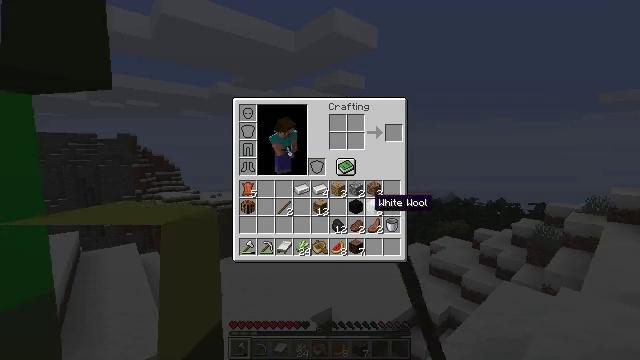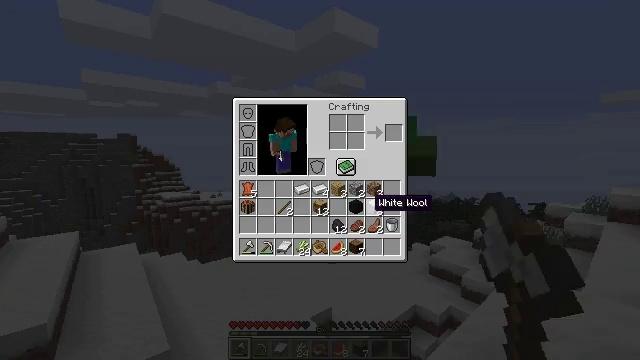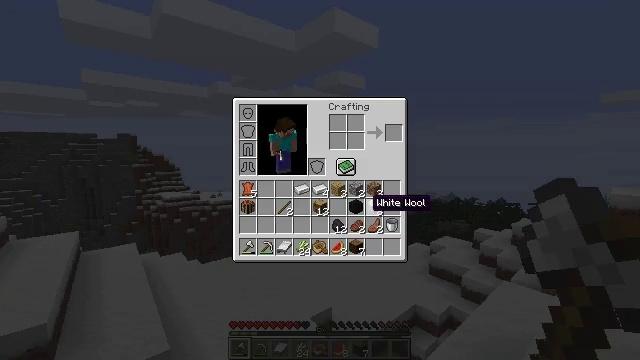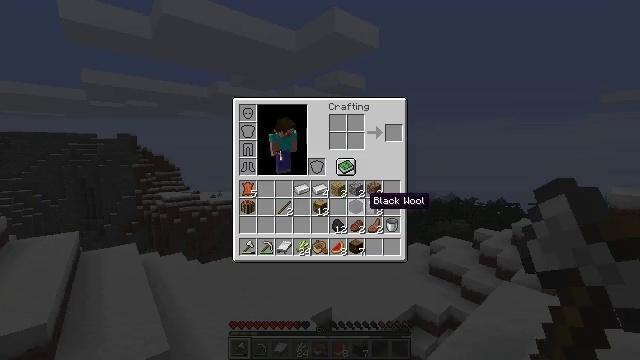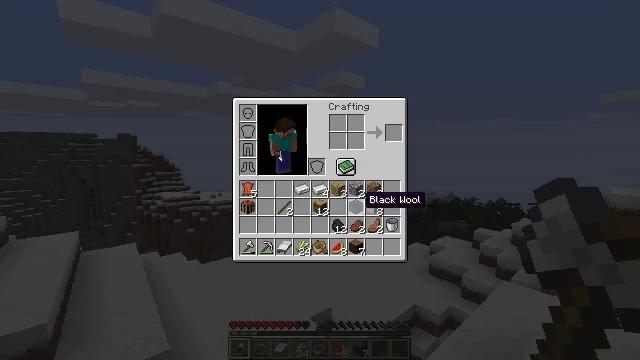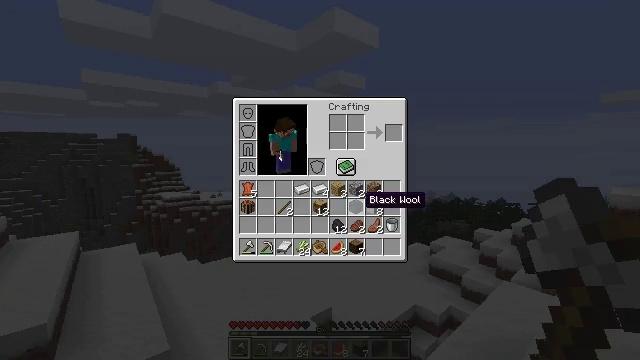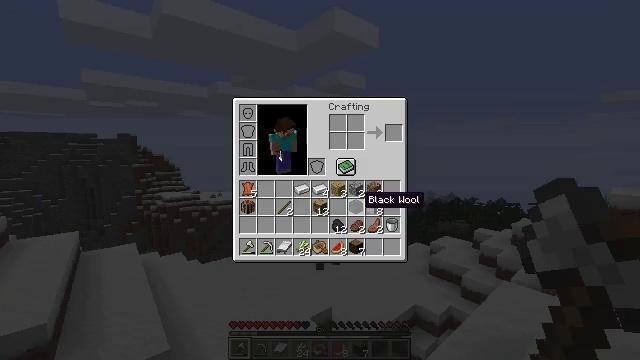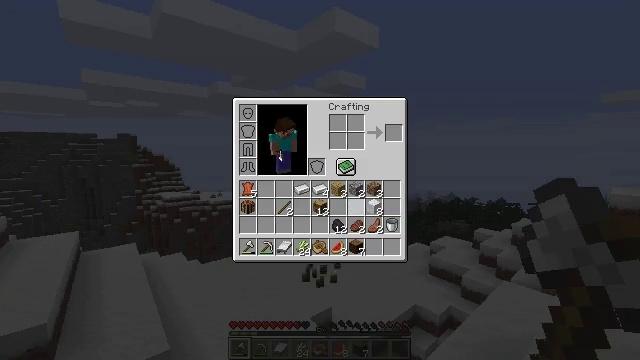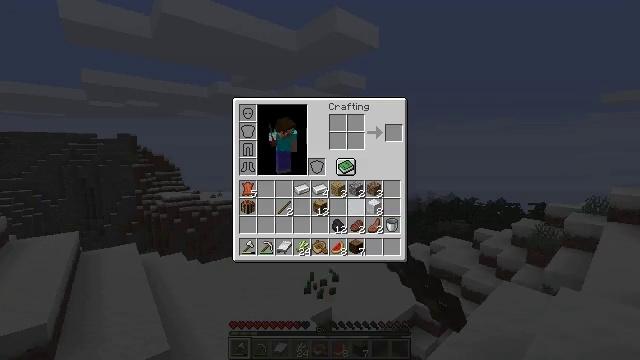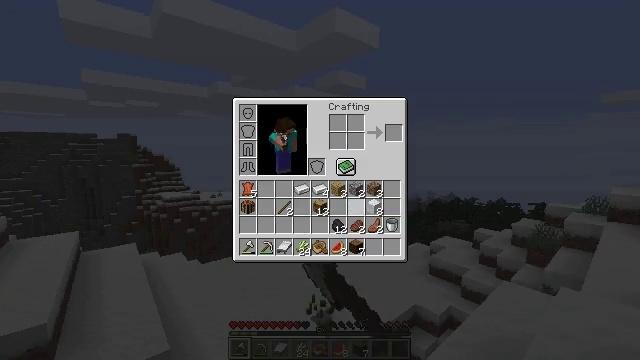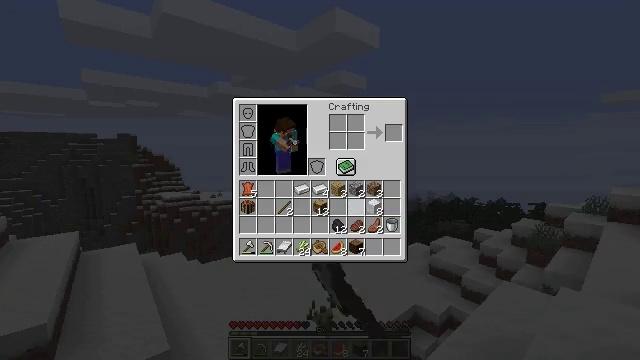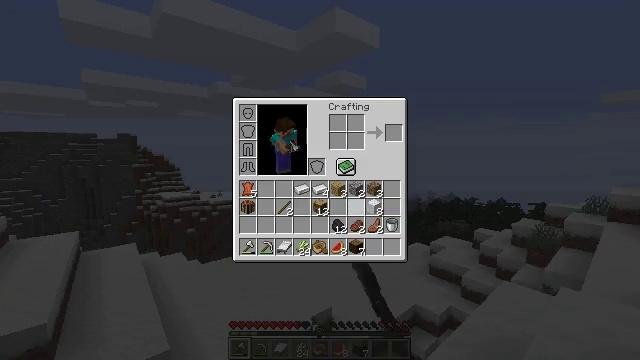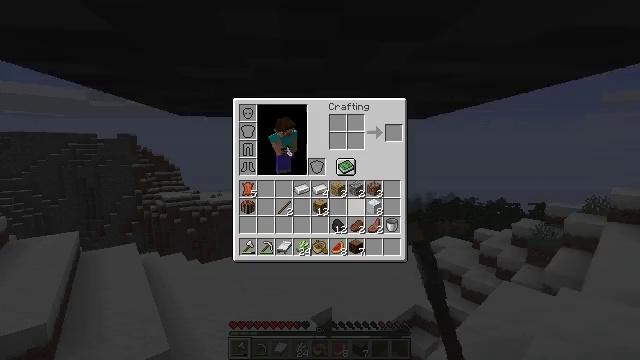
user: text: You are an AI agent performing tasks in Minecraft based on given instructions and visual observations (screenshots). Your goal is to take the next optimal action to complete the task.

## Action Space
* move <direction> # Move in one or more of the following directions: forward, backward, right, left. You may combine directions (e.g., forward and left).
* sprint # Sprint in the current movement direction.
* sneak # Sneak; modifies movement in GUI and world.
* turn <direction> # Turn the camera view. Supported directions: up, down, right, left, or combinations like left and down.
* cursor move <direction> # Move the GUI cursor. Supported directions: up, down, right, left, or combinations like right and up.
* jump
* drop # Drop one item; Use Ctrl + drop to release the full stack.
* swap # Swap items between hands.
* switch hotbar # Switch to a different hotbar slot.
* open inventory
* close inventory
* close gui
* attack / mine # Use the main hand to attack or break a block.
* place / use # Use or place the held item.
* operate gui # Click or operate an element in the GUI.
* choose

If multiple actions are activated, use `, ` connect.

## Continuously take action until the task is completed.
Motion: motion action
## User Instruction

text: Drop a black wool.
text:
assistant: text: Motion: sprint, open gui
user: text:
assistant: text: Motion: sprint
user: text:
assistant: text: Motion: sprint
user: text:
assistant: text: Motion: sprint
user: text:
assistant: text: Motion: sprint
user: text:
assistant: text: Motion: sprint
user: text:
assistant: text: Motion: sprint, drop
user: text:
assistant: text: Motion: sprint, drop
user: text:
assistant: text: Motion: sprint, drop
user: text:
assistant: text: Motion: sprint
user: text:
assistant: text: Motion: sprint
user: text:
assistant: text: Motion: sprint
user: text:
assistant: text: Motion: sprint